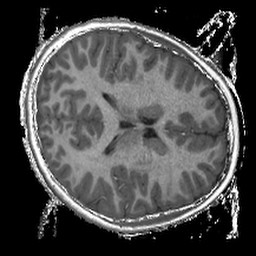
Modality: T1w
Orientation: axial
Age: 10
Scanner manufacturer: siemens
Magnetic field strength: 3 T
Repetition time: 2.4 s
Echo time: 0.00224 s